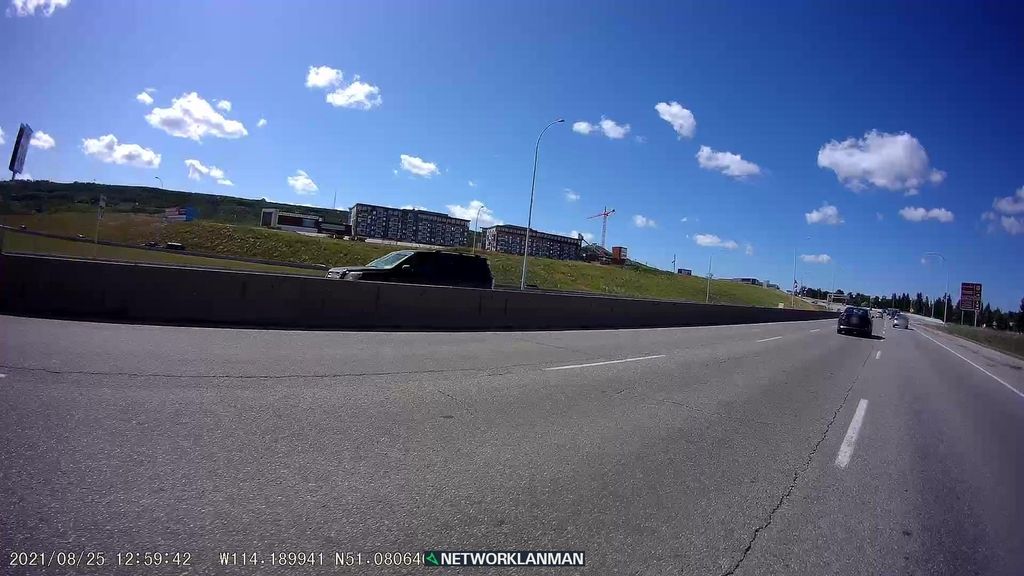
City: calgary